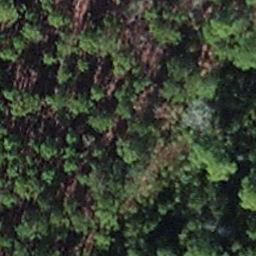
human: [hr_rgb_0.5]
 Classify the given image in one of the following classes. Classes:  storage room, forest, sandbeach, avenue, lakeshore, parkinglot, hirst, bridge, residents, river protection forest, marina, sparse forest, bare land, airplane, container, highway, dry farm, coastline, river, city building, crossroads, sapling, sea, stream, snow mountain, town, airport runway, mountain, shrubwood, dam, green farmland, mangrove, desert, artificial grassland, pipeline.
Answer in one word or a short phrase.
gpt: sapling